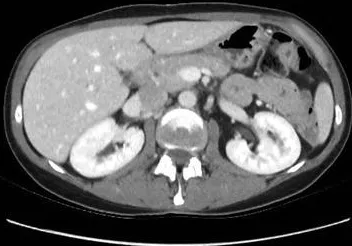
CT showing radiological response. Axial CT of the thorax and abdomen showing almost complete radiological response after histological subtype-specific chemotherapy. No other visible metastatic foci in the lungs or the liver. Are seen after chemotherapy.
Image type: radiology (ct)